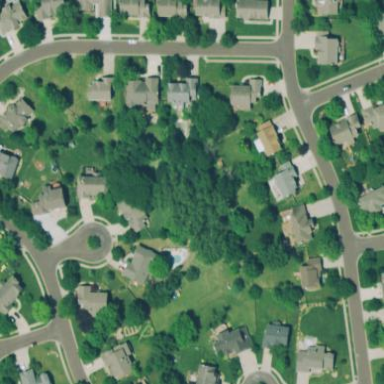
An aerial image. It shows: Single-family residential area.